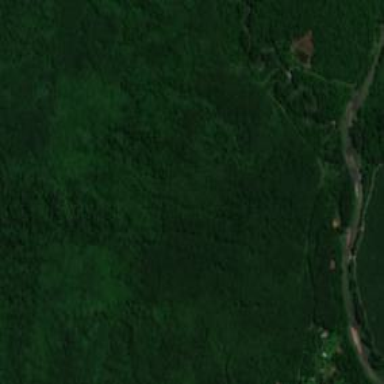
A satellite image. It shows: Forest area with fast-growing wood crops.